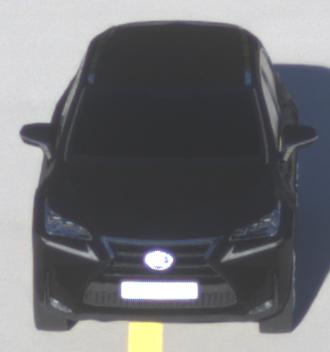
Make: Lexus
Model: NX 300h
Detailed model: NX (AZ1)
Model produced from: 2017/11
Model produced until: 2018/08
Doors: 5
Color: black
Road condition: dry road
Daytime: sunrise or sunset
Contrast: medium contrast